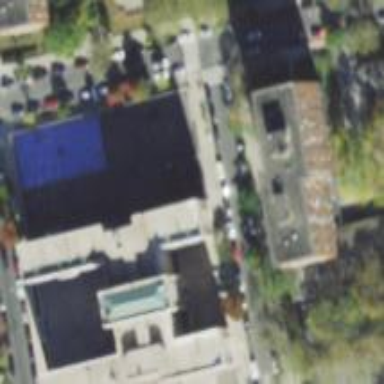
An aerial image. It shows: School building.